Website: slack
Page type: payment
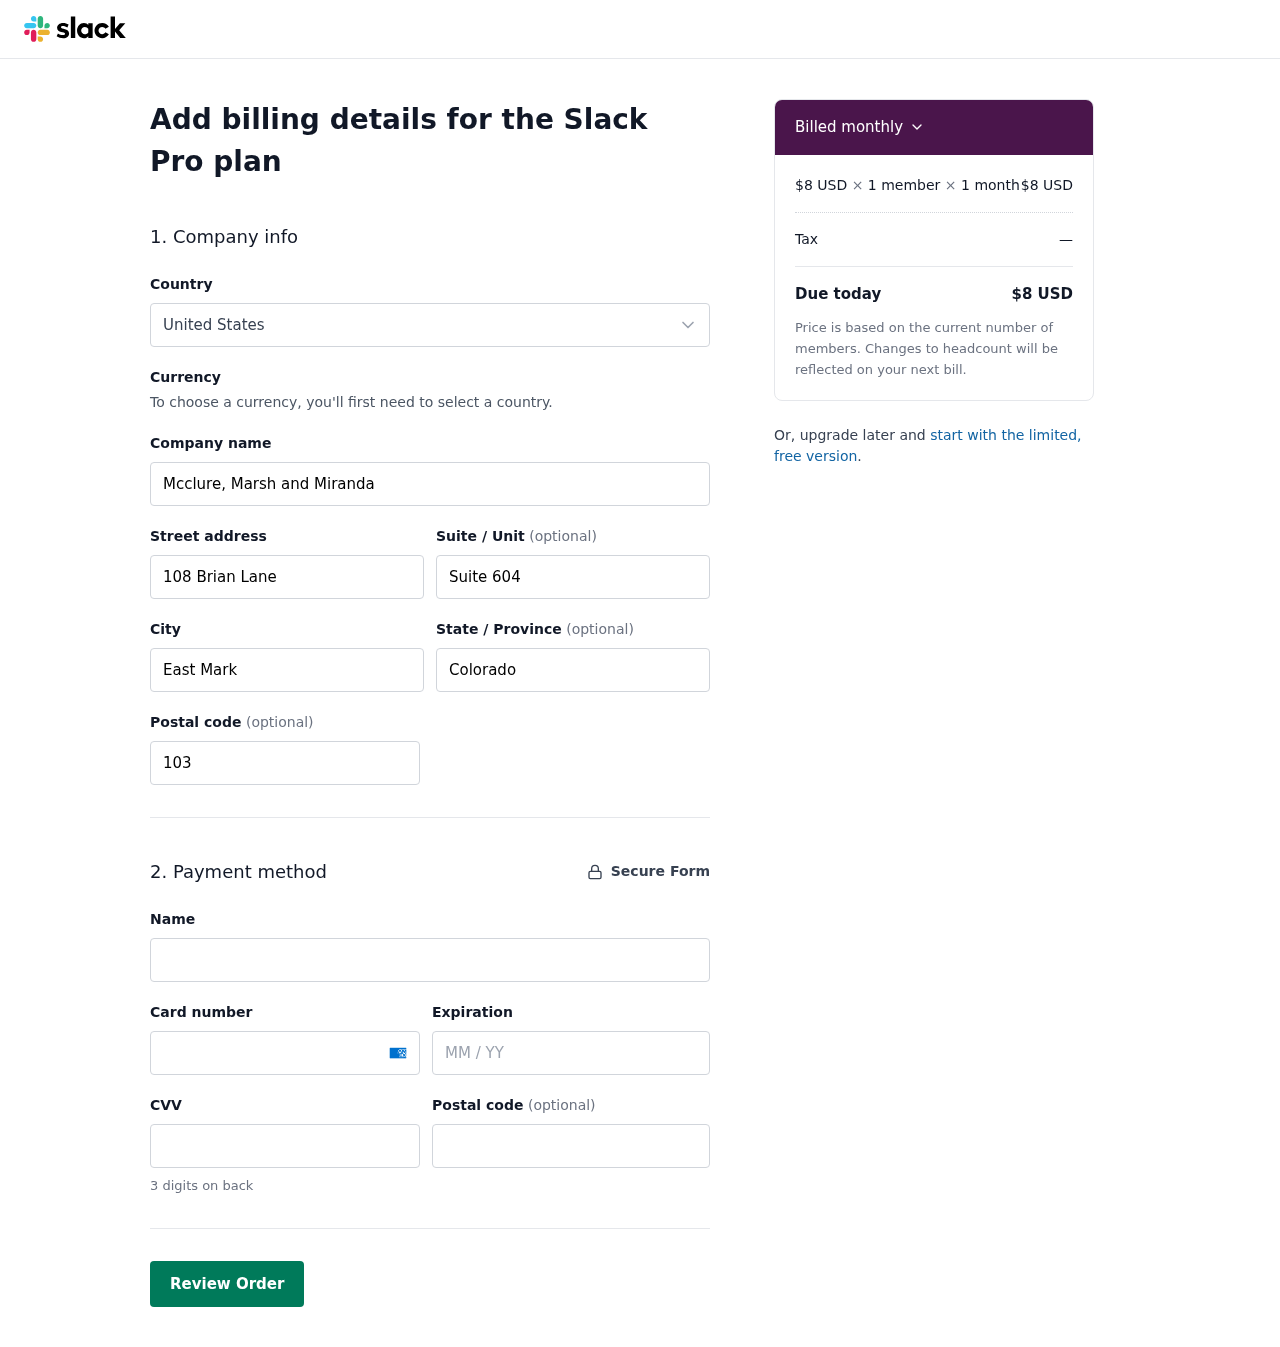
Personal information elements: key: PII_COUNTRY
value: United States
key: PII_COMPANY
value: Mcclure, Marsh and Miranda
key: PII_STREET
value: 108 Brian Lane
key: PII_STREET2
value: Suite 604
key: PII_CITY
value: East Mark
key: PII_STATE
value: Colorado
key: PII_POSTCODE
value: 10369
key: PII_FULLNAME
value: Daniel Walker
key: PII_CARD_NUMBER
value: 3742 8679 4268 634
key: PII_CARD_EXPIRY
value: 09/30
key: PII_CARD_CVV
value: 6786
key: PII_POSTCODE2
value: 14915
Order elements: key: ORDER_PRICE_PER_MEMBER
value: $8 USD
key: ORDER_NUM_MEMBERS
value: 1 member
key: ORDER_NUM_MONTHS
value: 1 month
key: ORDER_SUBTOTAL
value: $8 USD
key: ORDER_TAX
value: —
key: ORDER_TOTAL
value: $8 USD